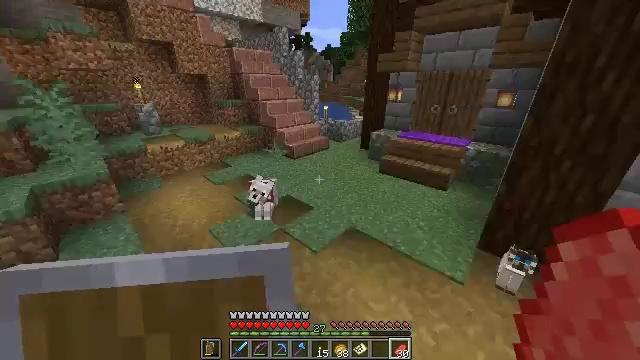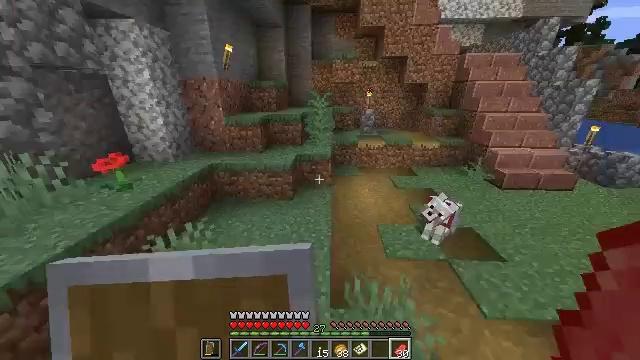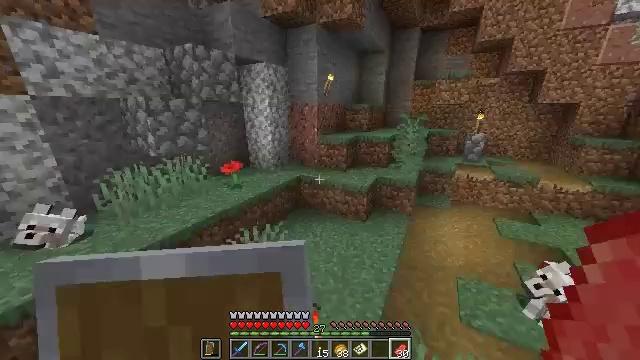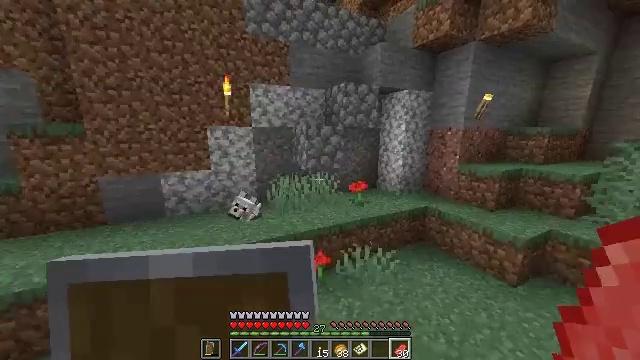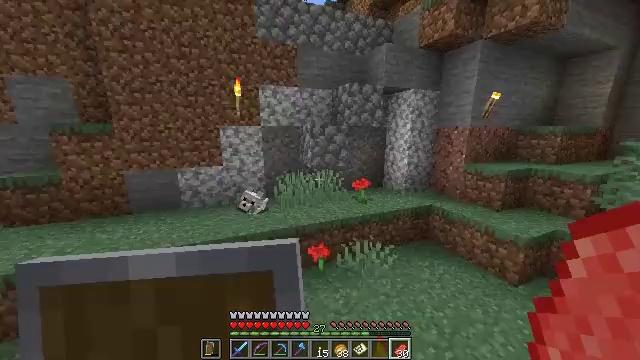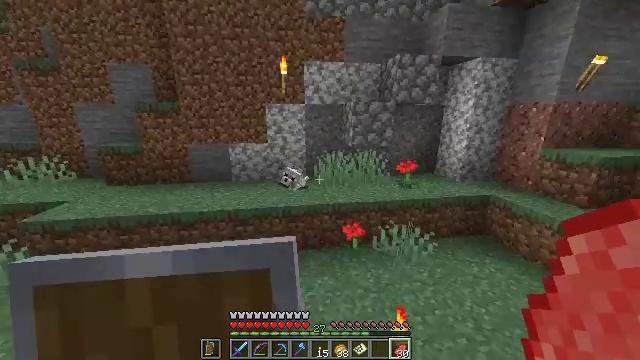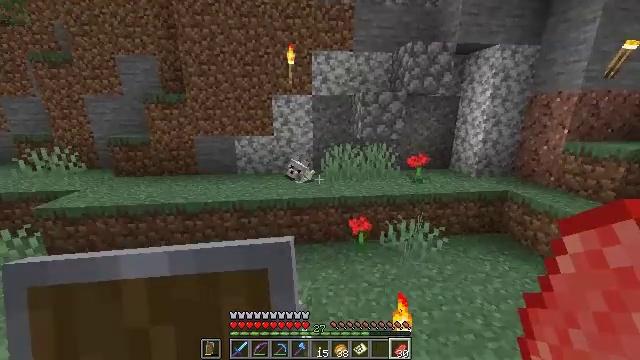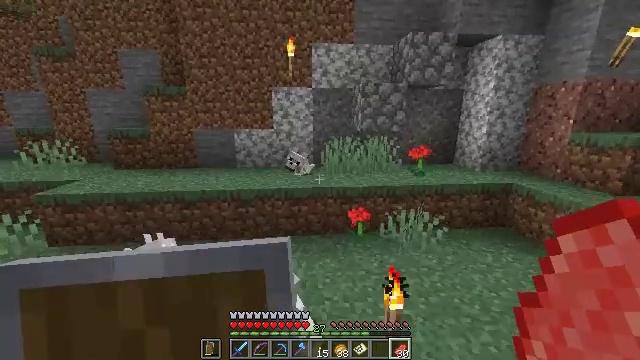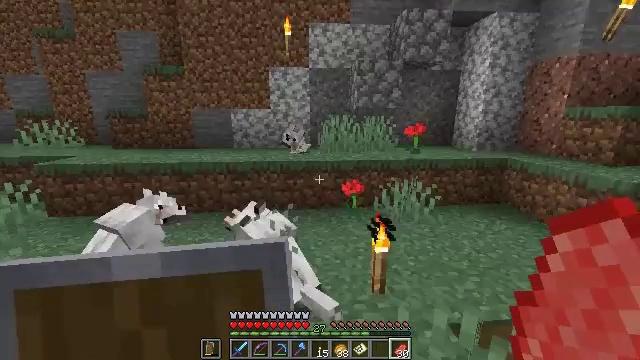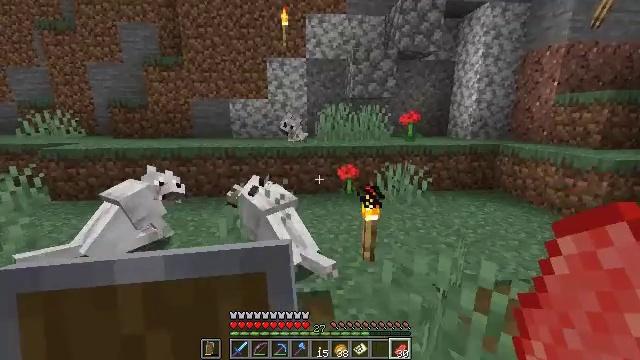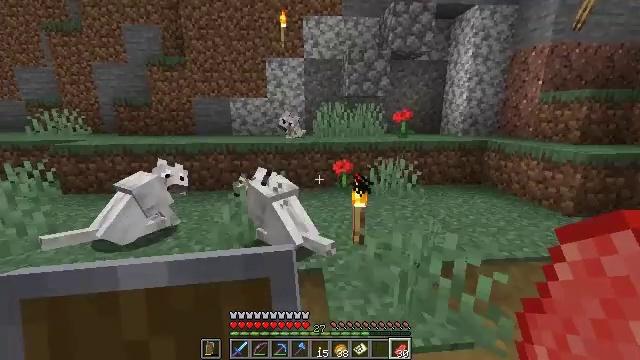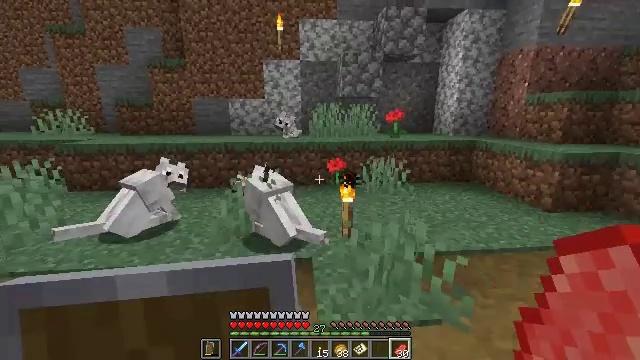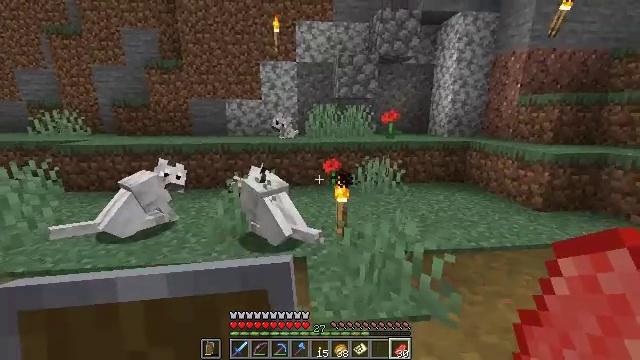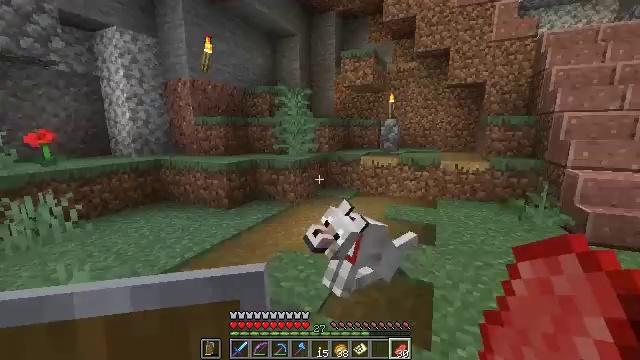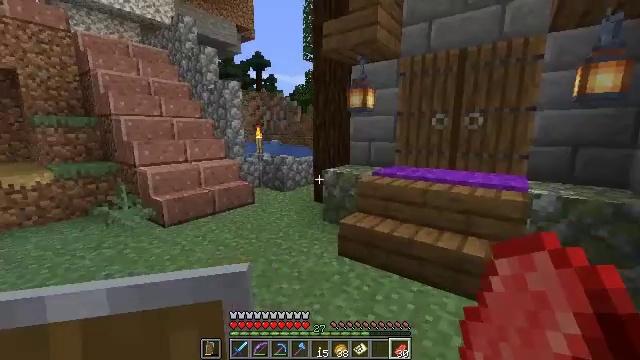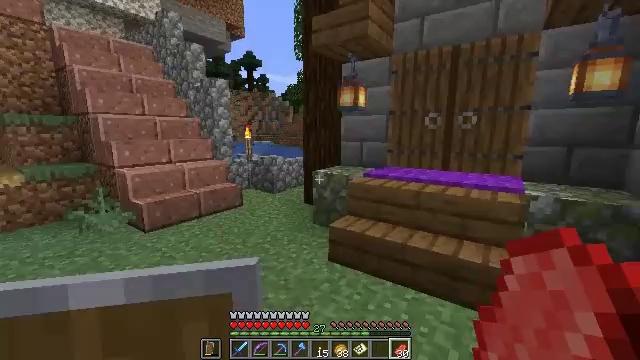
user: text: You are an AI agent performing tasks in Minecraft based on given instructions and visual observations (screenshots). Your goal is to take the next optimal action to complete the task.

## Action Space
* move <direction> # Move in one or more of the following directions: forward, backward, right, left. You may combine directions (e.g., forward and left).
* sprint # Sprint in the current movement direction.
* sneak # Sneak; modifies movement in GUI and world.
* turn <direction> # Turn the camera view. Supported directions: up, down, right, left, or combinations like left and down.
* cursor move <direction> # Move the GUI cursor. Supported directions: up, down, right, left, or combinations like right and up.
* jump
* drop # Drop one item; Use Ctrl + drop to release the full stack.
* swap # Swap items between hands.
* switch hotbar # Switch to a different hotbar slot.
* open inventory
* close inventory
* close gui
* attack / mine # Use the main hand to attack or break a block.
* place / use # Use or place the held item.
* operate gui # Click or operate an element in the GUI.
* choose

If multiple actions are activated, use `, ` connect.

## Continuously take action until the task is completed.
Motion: motion action
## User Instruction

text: Collect clay by holding down the left mouse button.
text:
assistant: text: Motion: move forward and move right, turn left and up
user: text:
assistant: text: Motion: move forward and move right, turn left and up
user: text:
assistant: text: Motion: move forward and move right, turn left and up
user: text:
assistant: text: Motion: move back and move right, turn left
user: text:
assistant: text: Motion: move back and move right, turn left and down
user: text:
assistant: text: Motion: move back, turn left
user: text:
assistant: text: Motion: move back, turn left and up
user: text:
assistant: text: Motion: move back
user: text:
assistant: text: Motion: move back
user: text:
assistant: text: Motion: move back
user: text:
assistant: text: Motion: move back and move right
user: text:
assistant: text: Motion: move back and move right
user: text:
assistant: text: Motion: move forward and move right, turn right and up
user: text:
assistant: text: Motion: move forward and move right, turn right
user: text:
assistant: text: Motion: move forward, turn right
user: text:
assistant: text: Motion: move forward, sprint
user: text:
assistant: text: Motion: move forward, sprint, turn right and up
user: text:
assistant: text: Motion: move forward, sprint, turn right and up
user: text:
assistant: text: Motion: move forward, turn right and up
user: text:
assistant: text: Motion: move forward, turn right and up
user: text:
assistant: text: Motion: move forward, turn right and up
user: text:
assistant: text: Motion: move forward, use / place
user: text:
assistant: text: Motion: move forward, use / place
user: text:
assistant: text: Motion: move forward
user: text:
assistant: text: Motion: move forward, turn down
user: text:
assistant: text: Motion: move forward, turn left
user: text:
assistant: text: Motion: move forward
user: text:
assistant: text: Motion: move forward
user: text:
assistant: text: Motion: move forward, turn right
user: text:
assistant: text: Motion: move forward, turn right and down